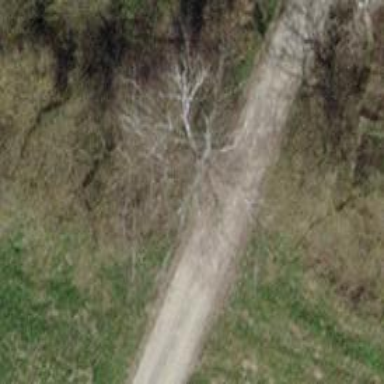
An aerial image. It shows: Track road with grade1 bridge.